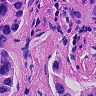
Metastatic tissue present: yes